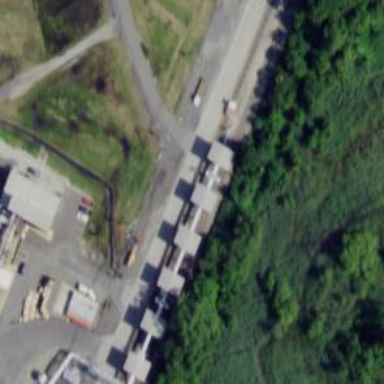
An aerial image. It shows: Railway siding for service.